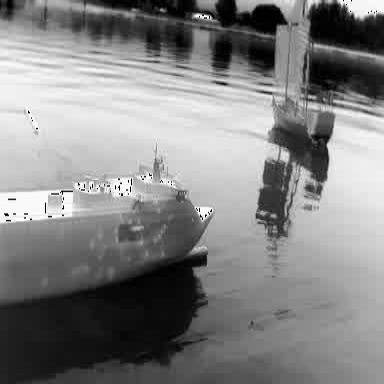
There are two objects shown in the infrared image, including a container_ship, and a sailboat.